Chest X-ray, AP view. Patient: 52 years old, sex M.
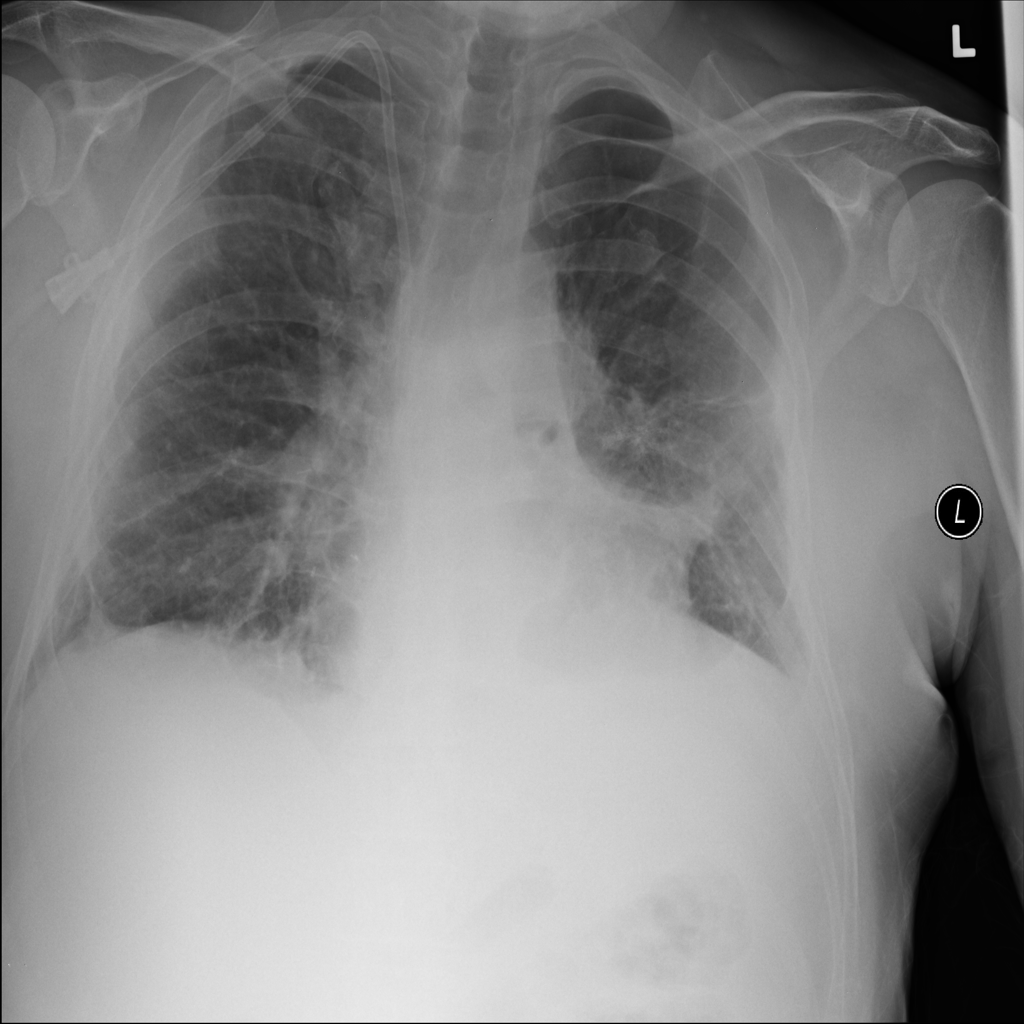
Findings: No Finding